Question: I have a very simple texture of a white shape on a black background, and I want the ability to specify a different color for the white part, without changing the source texture:

Is there a built-in way to do that in libgdx, or will I have to write a custom shader (and if so, what would be the best way to that)?
NOTE: I'm using the 3D api, so my question is in the context of ModelBatch, Materials, and how those are be used to render 3D geometry.
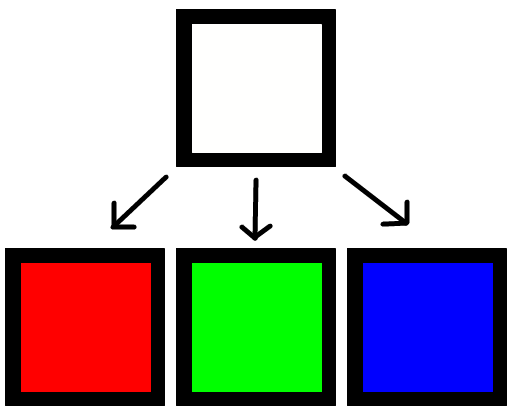
Answer: As it turns out, if a material has a TextureAttribute.Diffuse, and a ColorAttribute.Diffuse, the color value derived from the texture will be multiplied with the value defined by the color attribute, as can be seen in the <URL>:
'''
#elif defined(diffuseTextureFlag) && defined(diffuseColorFlag)
vec4 diffuse = texture2D(u_diffuseTexture, v_diffuseUV) * u_diffuseColor;
'''
So, for my case, I can simply set the value of the color attribute, and that will produce the desired results -> The black portions of the texture will remain unchanged, because zero (black) multiplied by X will result in zero; The white portions of the texture will change to whatever color is set via the color attribute, because 1 (white) multiplied by X will result in X.